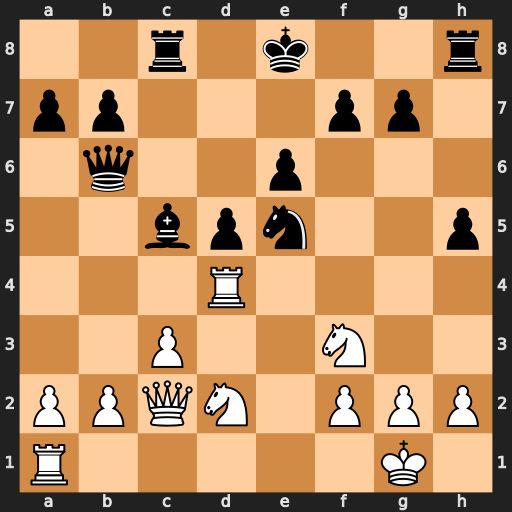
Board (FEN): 2r1k2r/pp3pp1/1q2p3/2bpn2p/3R4/2P2N2/PPQN1PPP/R5K1
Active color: w
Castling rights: k
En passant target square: -
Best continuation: Nxe5 Bxd4 Qa4+